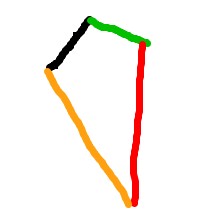
Shape: kite